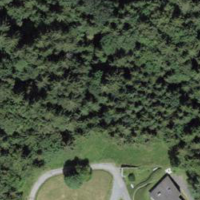
EUNIS habitat code: 43
Species observed at this site:
Anacamptis morio
Primula veris